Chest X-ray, AP view. Patient: 65 years old, sex M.
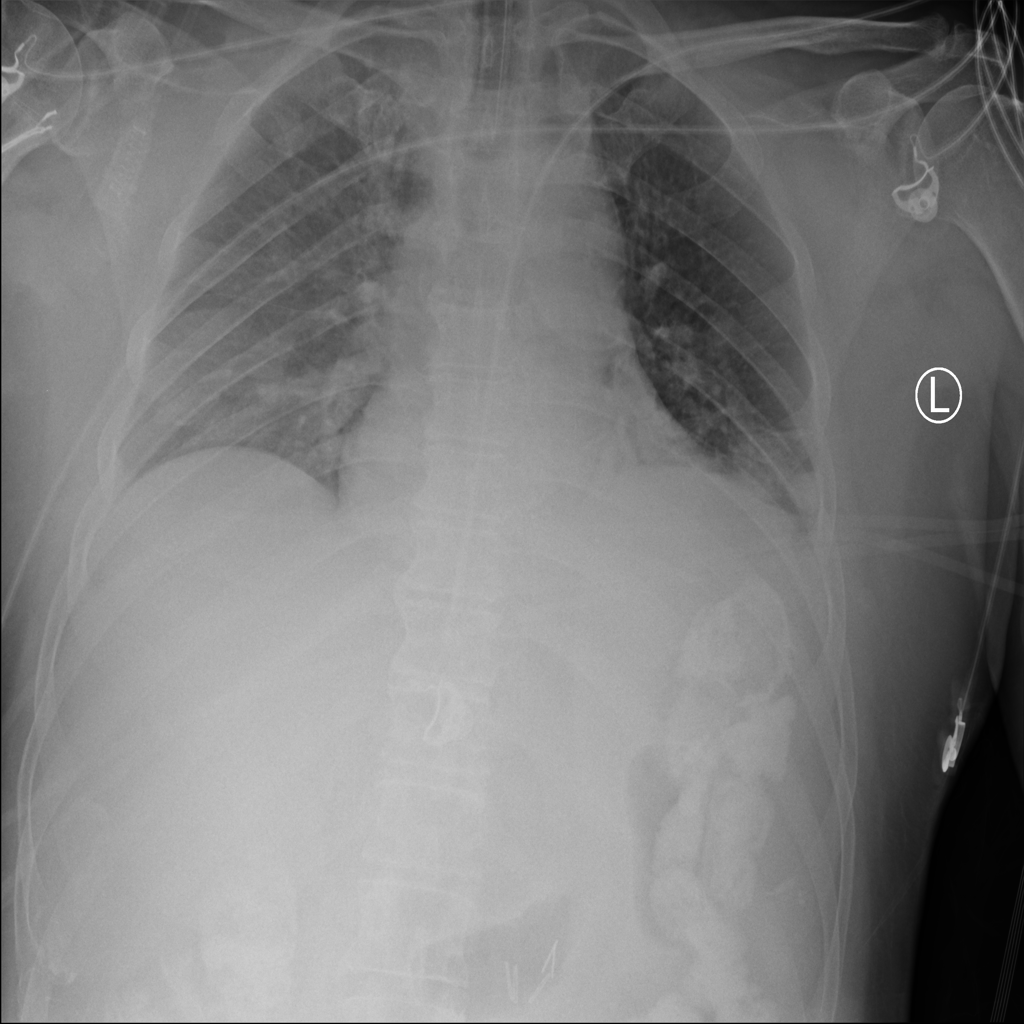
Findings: Atelectasis, Infiltration, Mass